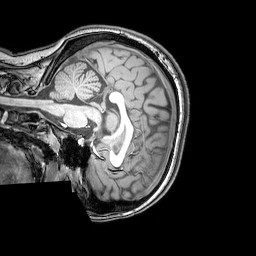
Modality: T1w
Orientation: sagittal
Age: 20
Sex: female
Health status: healthy
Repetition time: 0.081 s
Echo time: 0.037 s